Interaction volume radius: 10 \u00c5
Interaction volume height: 25 \u00c5
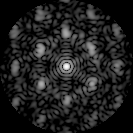
Disorder parameter: 0.5845